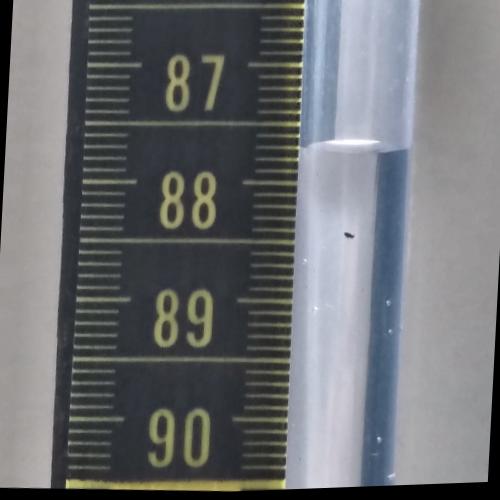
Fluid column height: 87.7 cm